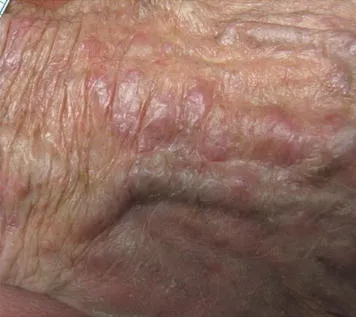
The right dorsal hand with multiple red-brown macules and papules.
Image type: medical_photograph (skin_photograph)